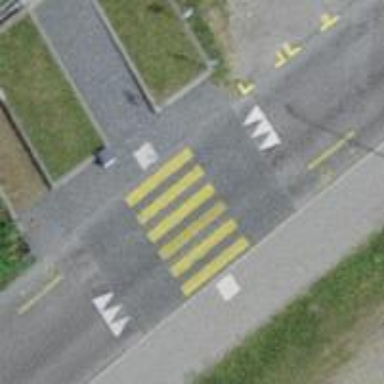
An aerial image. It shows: Marked crossing with zebra stripes on the road.